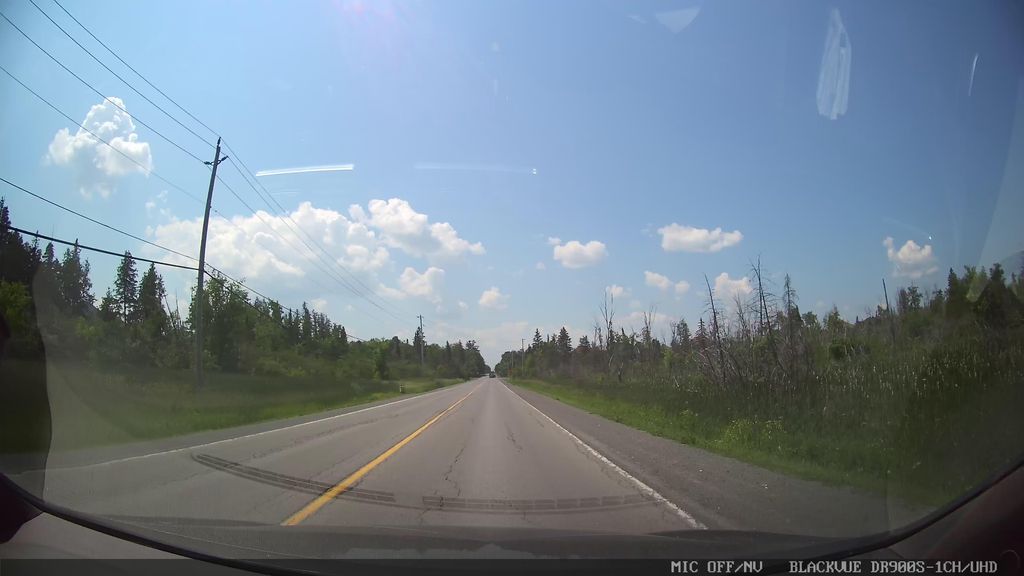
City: ottawa-gatineau